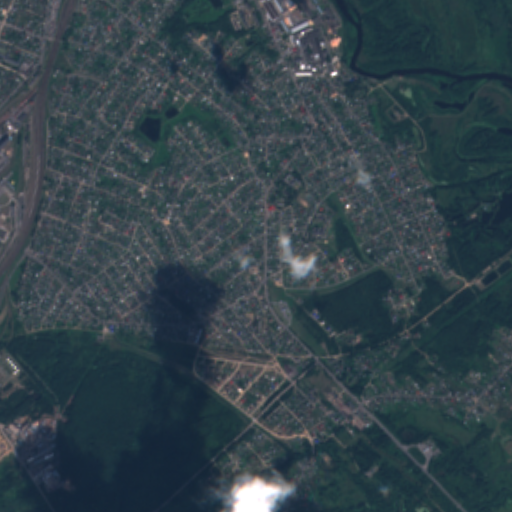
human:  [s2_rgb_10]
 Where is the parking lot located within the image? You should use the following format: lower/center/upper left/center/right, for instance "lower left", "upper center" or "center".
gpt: The parking lot is located in the upper left of the image.
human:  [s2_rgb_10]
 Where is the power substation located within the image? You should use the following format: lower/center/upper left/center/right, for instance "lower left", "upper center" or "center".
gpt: The power substation is located in the center right of the image.
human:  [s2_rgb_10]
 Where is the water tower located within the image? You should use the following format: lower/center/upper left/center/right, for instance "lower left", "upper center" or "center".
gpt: The water tower is located in the lower center of the image.
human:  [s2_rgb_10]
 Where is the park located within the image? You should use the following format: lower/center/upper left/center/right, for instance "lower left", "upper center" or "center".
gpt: There is no park in the image.